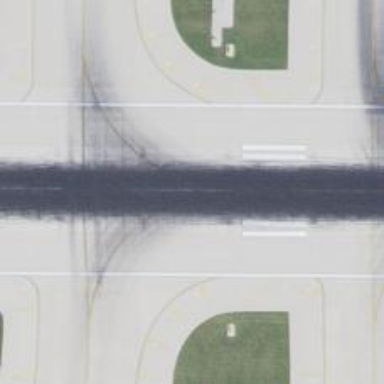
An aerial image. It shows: Image of taxiway at airport.